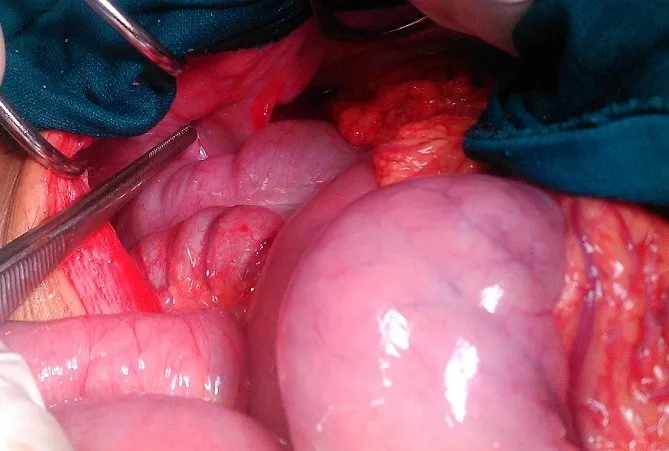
strangulated Meckel's diverticulum in the sac of obstructed inguinal hernia.
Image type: medical_photograph (other_medical_photograph)